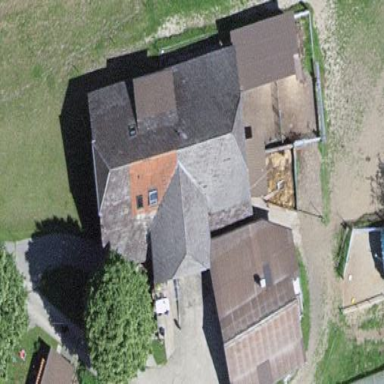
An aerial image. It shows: Farm building.